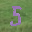
Label: 5